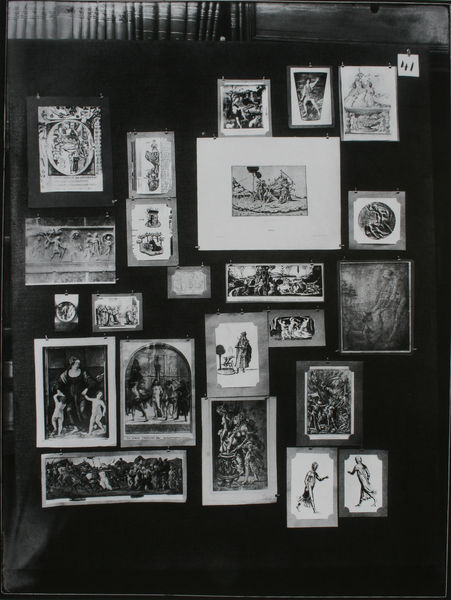
Titel: Der Bilderatlas Mnemosyne - Tafel 41
Künstler: Aby Warburg
Standort: London
Institution: Warburg Institute ©
Schlagwörter: meer, weiß, menschen, frau, hintergrund, schwarz, zeichnung, tanz, wand, mensch, rahmen, bild, vorhang, gehen, mutter, personen, renaissance, kinder, relief, bilder, bücher, fotos, papier, düster, grafik, klein, figuren, tafel, karten, atelier, maler, assemblage, collage, foto, fotografie, photographie, bögen, arrangement, antike, groß, schwarz-weiß, scharz, bleistift, kunst, altar, ausstellung, leben, bibliothek, sammlung, heilige, museum, symbolik, hängung, skizzen, stiche, maria, fotographie, szenen, banane, nummer, bespannt, drucke, motive, zeichnungen, tristesse, ordnung, geordnet, archiv, trist, atlas, graphiken, grafiken, unterschiedlich, klammern, fotografien, fotod, aufgeklebt, postkarten, bilderwand, depot, warburg, sortiert, aby warburg, bilderatlas, mnemosyne, reproduktionen, mnemosyneatlas, kunsthistoriker, formate, hängnung, peron, photoatelier, thematisch, 24, sortierung, zusammenschau, spanische handschrift